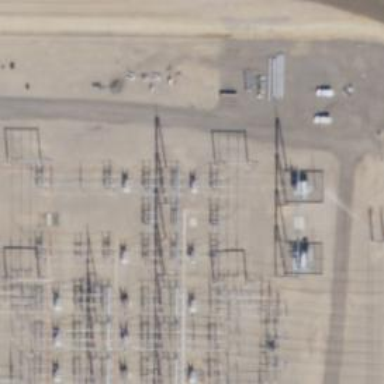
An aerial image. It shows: Switch for power supply.